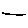
Label: line